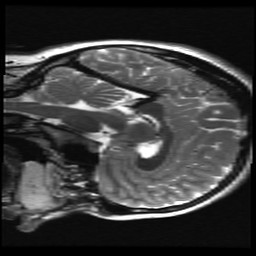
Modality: T2w
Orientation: sagittal
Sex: female
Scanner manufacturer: ge
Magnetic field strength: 3 T
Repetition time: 5 s
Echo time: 0.1012 s